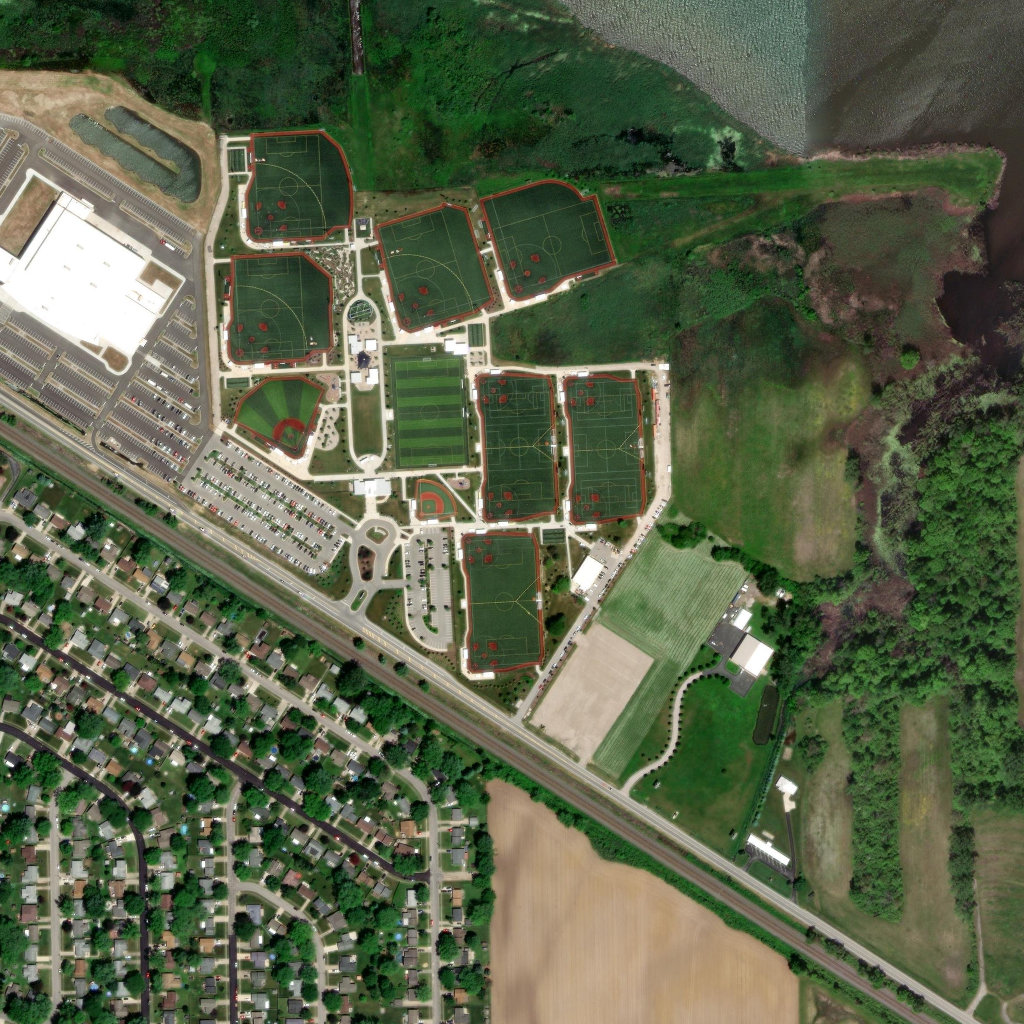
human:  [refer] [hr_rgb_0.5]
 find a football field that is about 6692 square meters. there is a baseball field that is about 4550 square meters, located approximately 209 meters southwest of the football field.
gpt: <box>[[48, 19, 59, 28, 0]]</box>

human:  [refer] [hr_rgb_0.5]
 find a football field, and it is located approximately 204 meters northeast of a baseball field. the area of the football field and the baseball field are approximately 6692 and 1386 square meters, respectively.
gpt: <box>[[48, 19, 59, 28, 0]]</box>